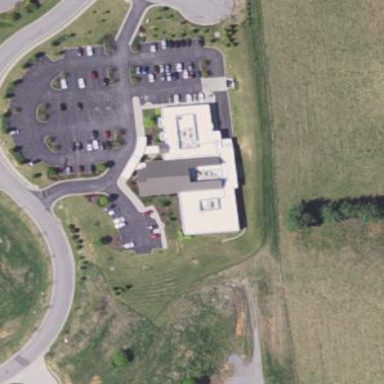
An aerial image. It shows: Clinic building providing healthcare services.